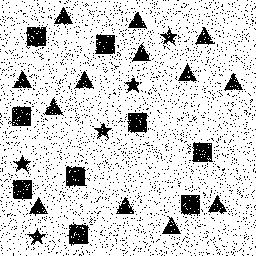
Squares: 9
Triangles: 13
Stars: 5
Total shapes: 27